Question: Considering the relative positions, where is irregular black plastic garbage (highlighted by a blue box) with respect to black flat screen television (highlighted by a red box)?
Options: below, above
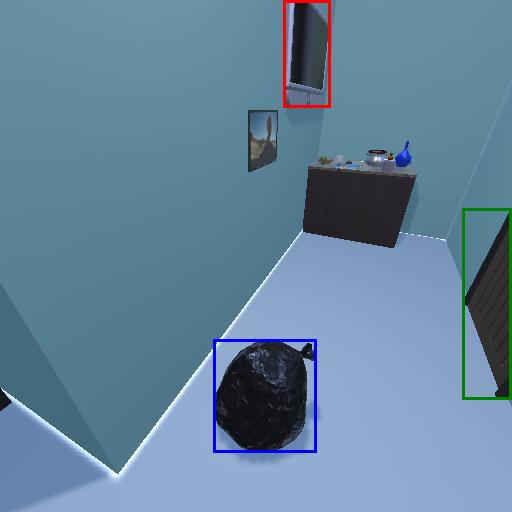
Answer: below